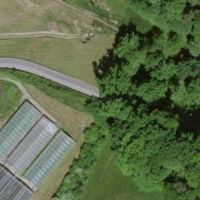
EUNIS habitat code: 24
Species observed at this site:
Lamium galeobdolon